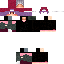
A female human skin with dark skin, wearing brown helmet dressed in a red hoodie and red pants, featuring a closed mouth.